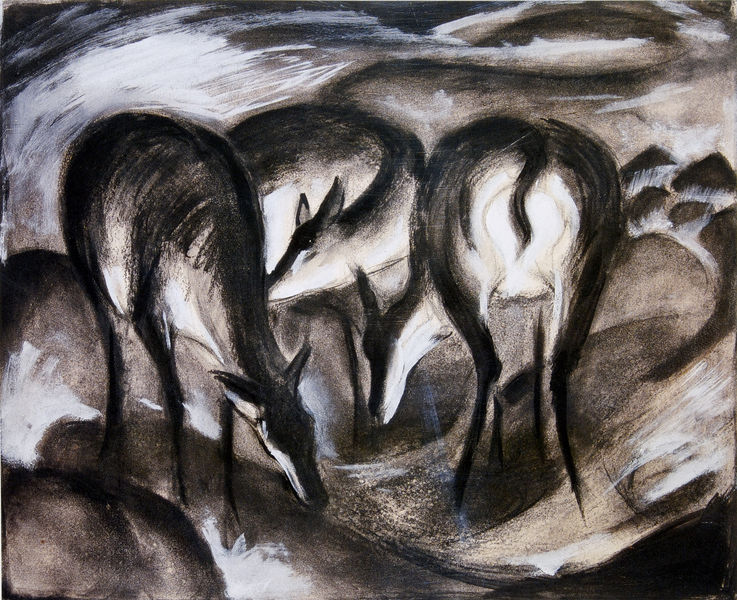
Titel: Rehe an der Quelle (Drei Rehe)
Künstler: Franz Marc
Standort: Köln
Institution: Museum Ludwig
Schlagwörter: blau, dunkel, gemälde, gruppe, himmel, kopf, körper, schatten, wasser, weiß, wolken, komposition, landschaft, stadt, bewegung, braun, grau, kreide, köpfe, licht, nacht, nase, ohr, schwarz, zeichnung, tier, tiere, expressionismus, malerei, trinken, augen, stehen, steine, bild, spiegel, öl, feld, häuser, hügel, wind, drei, ohren, tal, pferde, reiter, rund, beine, fell, hufe, schwanz, hintern, wellen, ansicht, ort, moderne, abstrakt, berge, gebirge, dorf, formen, grasen, herde, fluß, querformat, wild, essen, ernst, impression, tusche, kohle, schwarzweiss, klassische moderne, franz, kontraste, hirsch, reh, rehe, rehkitz, riechen, fressen, schatte, äsen, kreisen, blauer reiter, rundungen, chagall, ziegen, blauer, tierköpfe, franz marc, marc, murnau, drei rehe, futtern, tiergruppe, wechselansichtigkeit, wellenlinien, äsend, hirschkuh, schnuppern, flu, 3, rehkuh, ricke, wil, aasen